Field crop: maize
Growth stage: 2
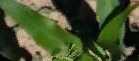
Species: maize